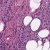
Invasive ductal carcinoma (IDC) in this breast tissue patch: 1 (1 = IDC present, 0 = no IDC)